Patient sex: M
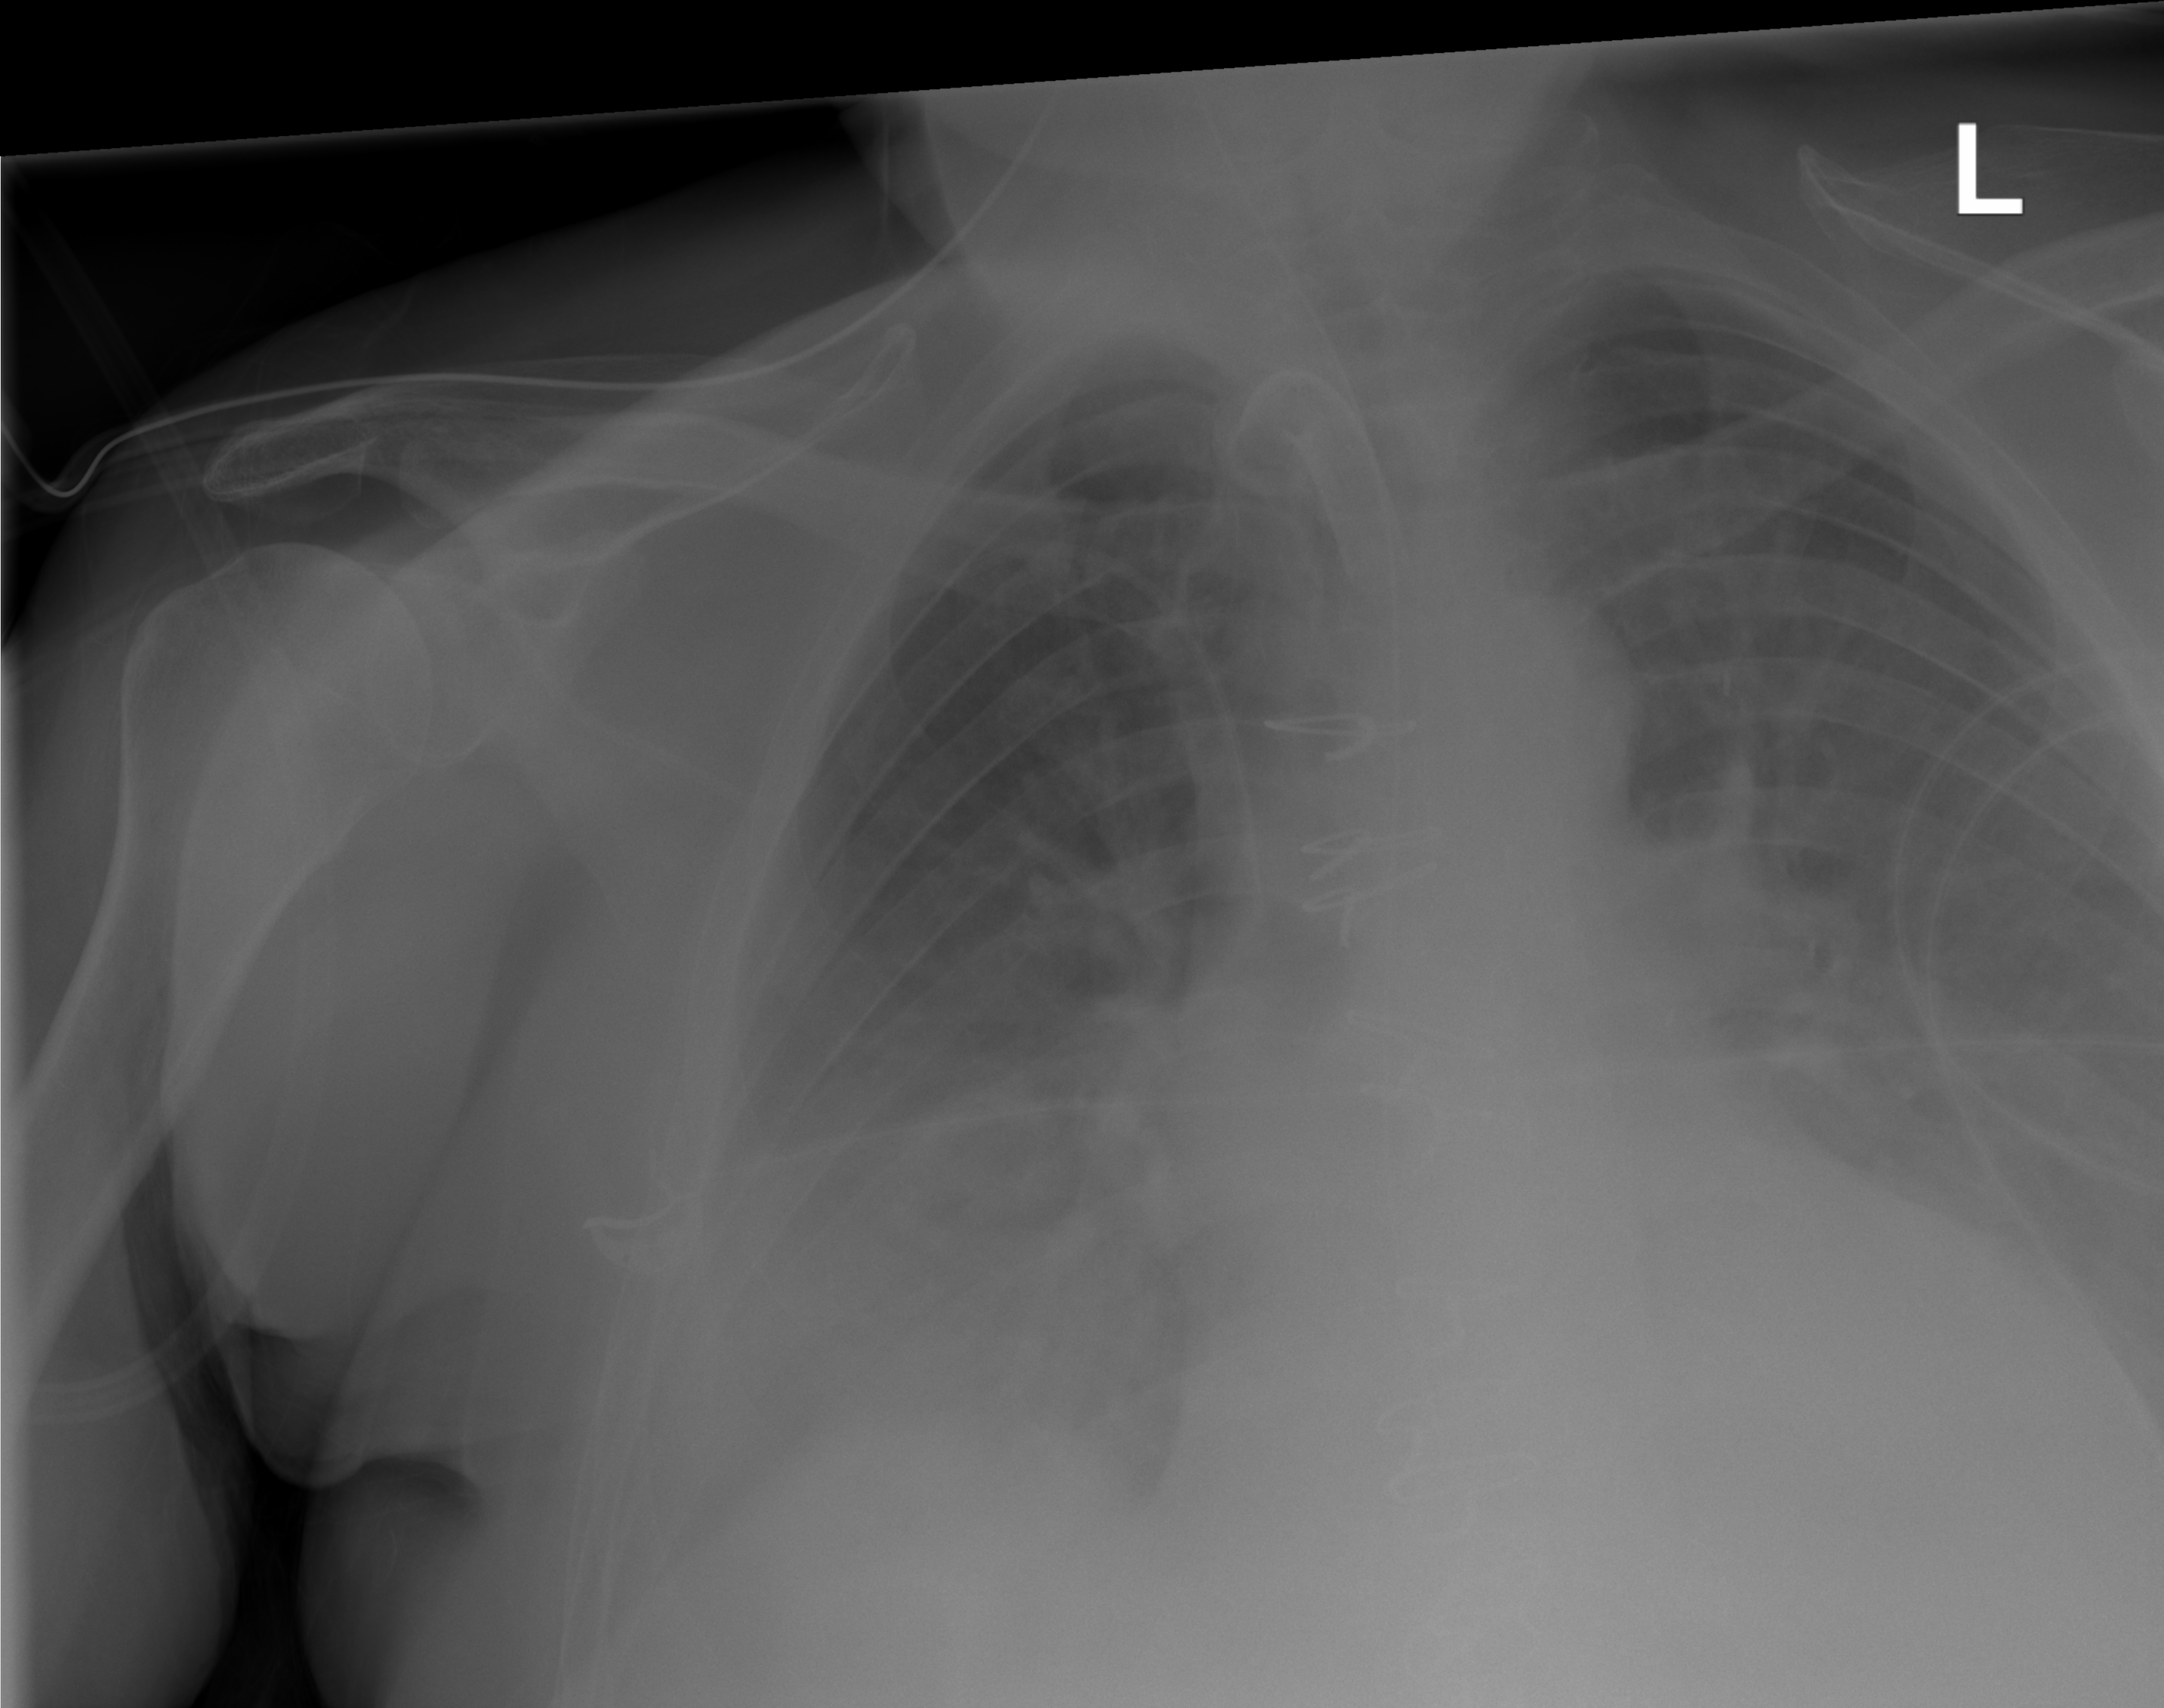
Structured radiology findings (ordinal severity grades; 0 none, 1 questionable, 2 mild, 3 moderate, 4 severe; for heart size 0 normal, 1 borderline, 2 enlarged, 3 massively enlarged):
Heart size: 2
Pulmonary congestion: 2
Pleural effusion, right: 2
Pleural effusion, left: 3
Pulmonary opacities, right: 2
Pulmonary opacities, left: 2
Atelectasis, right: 3
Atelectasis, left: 3